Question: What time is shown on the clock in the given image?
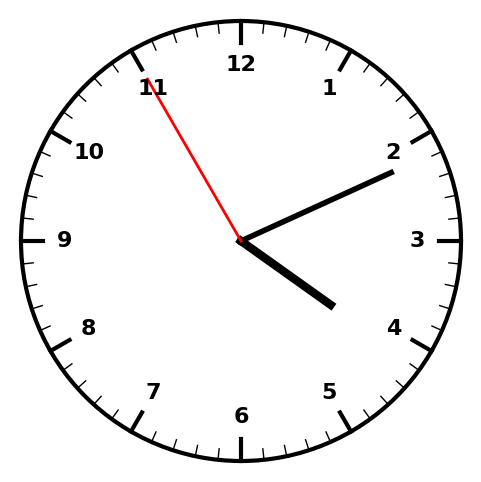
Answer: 04:10:55